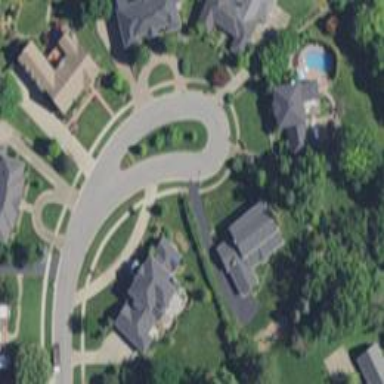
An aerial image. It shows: Turning loop on the road.